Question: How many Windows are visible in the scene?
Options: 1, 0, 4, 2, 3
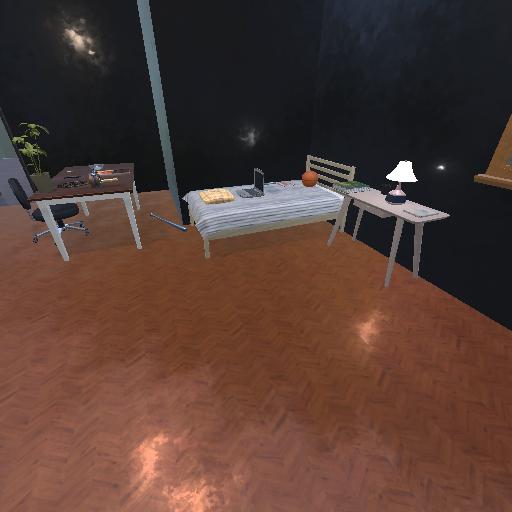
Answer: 1